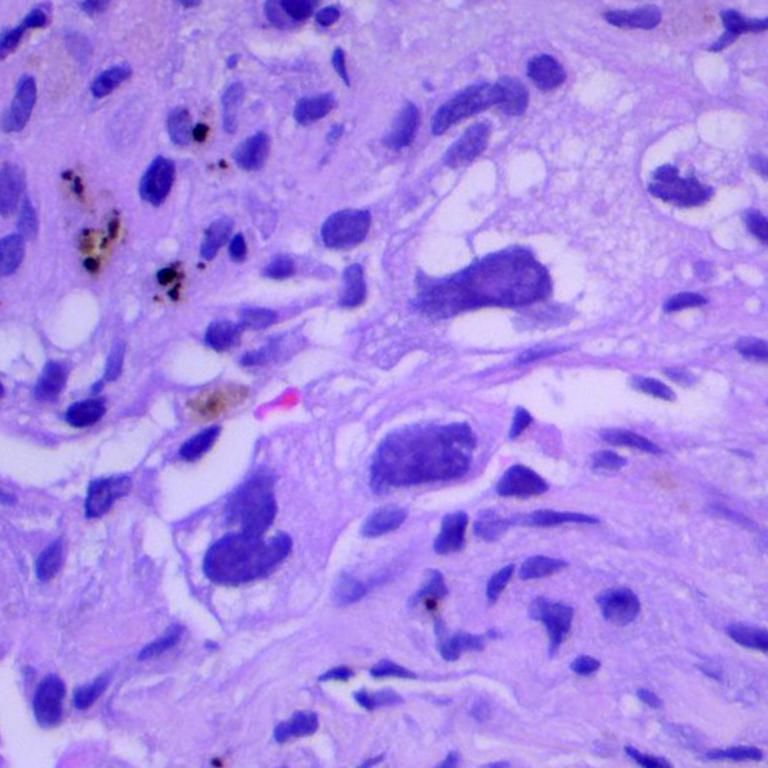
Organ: lung
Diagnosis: adenocarcinomas